Aerial crown-view tile of a tropical tree (Barro Colorado Island, Panama), acquired 20240918:
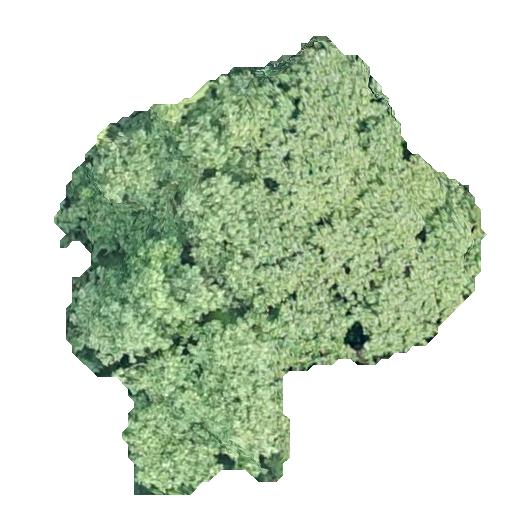
Species: Hieronyma alchorneoides
GBIF accepted scientific name: Hieronyma alchorneoides
Crown area: 189.38 m²